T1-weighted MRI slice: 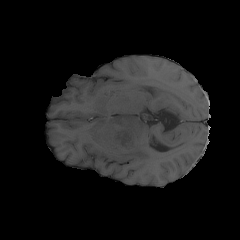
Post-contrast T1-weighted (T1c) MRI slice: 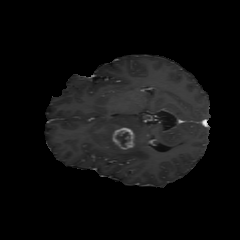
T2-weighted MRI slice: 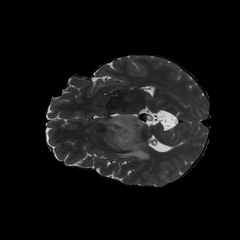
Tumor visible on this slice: yes